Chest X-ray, PA view. Patient: 49 years old, sex M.
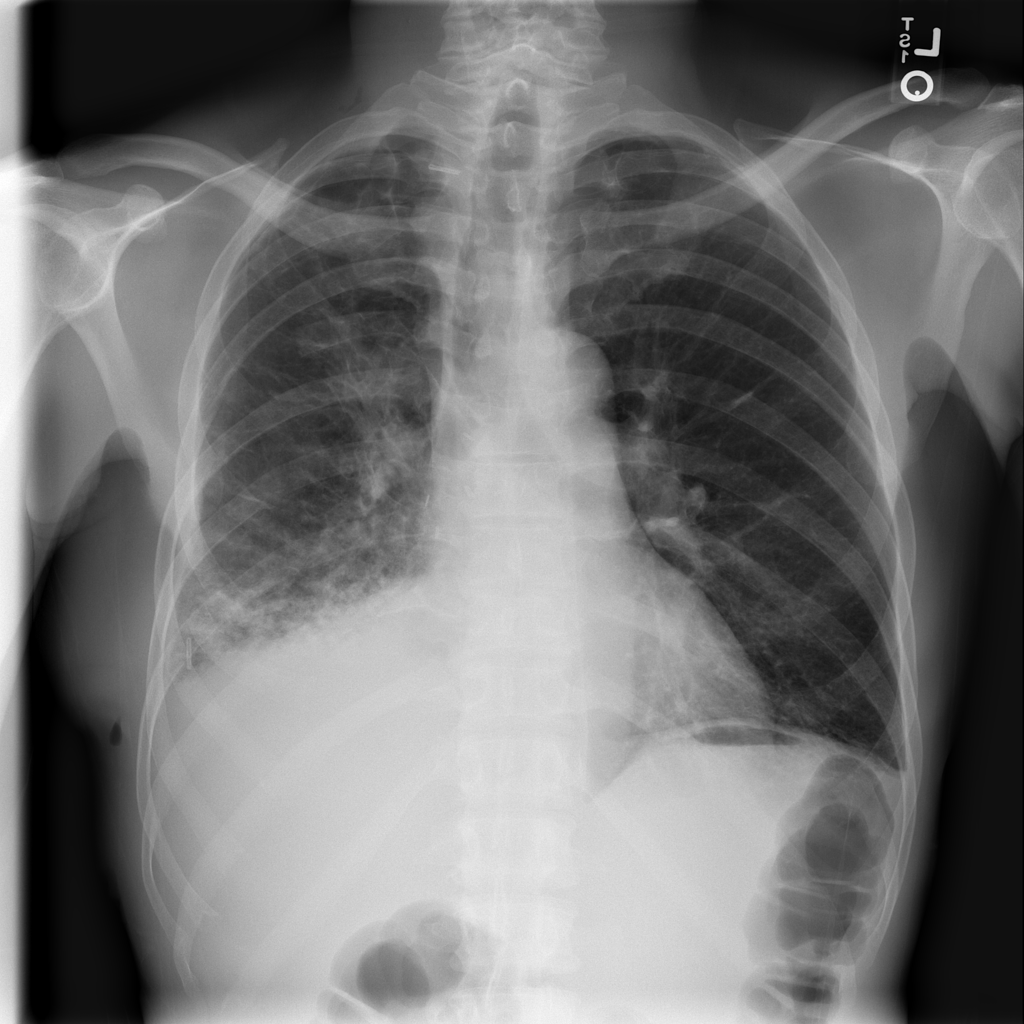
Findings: Effusion, Pneumothorax